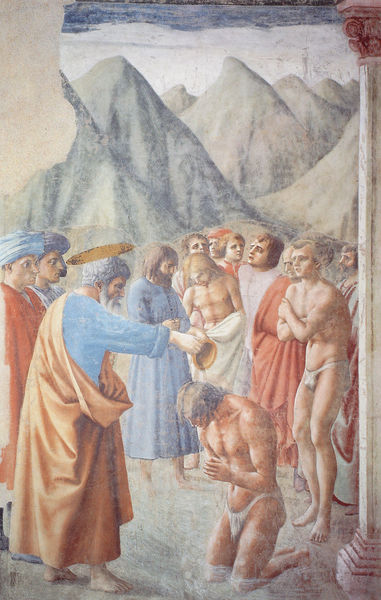
Titel: Fresken der Cappella Brancacci in S. Maria del Carmine
Künstler: Masolino da Panicale
Standort: Florenz, S. Maria del Carmine, Cappella Brancacci (EU - I - Toskana)
Schlagwörter: berg, blau, gemälde, mann, nackt, umhang, wasser, weiß, grau, männer, säule, tuch, bart, johannes, kleidung, schüssel, kalt, gewand, gold, italien, berge, gebirge, fluß, muskeln, gefäss, kälte, heiligenschein, heiliger, volute, fresko, taufe, turban, fresco, johannes der täufer, weihwasser, wassser, jordan, weihe